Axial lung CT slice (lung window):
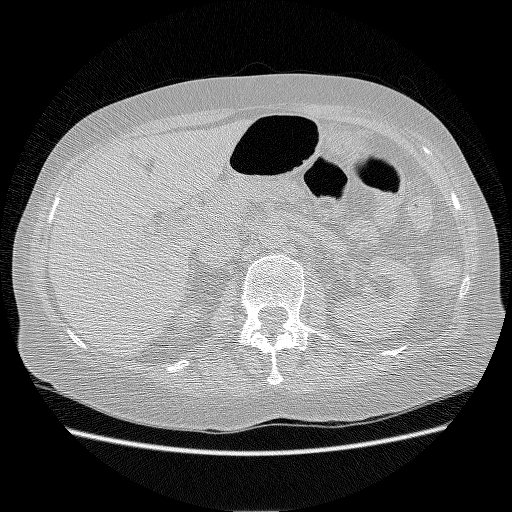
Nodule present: no